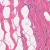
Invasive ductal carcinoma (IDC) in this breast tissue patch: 0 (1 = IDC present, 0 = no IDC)